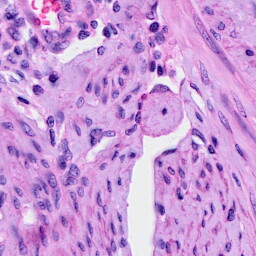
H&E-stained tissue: Cervix